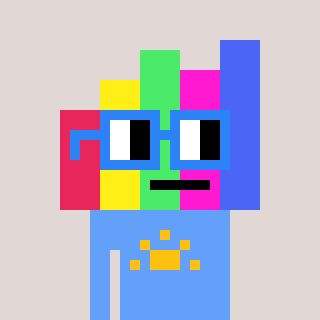
a pixel art character with square blue glasses, a bar chart-shaped head and a blue-colored body on a warm background